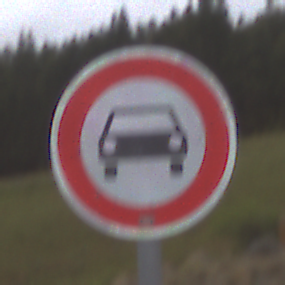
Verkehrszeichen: VerbotKraftwagen
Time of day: Midday
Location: Outdoor (Nature)
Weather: Overcast
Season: NotSpecified
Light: Natural